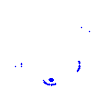
Particle: electron